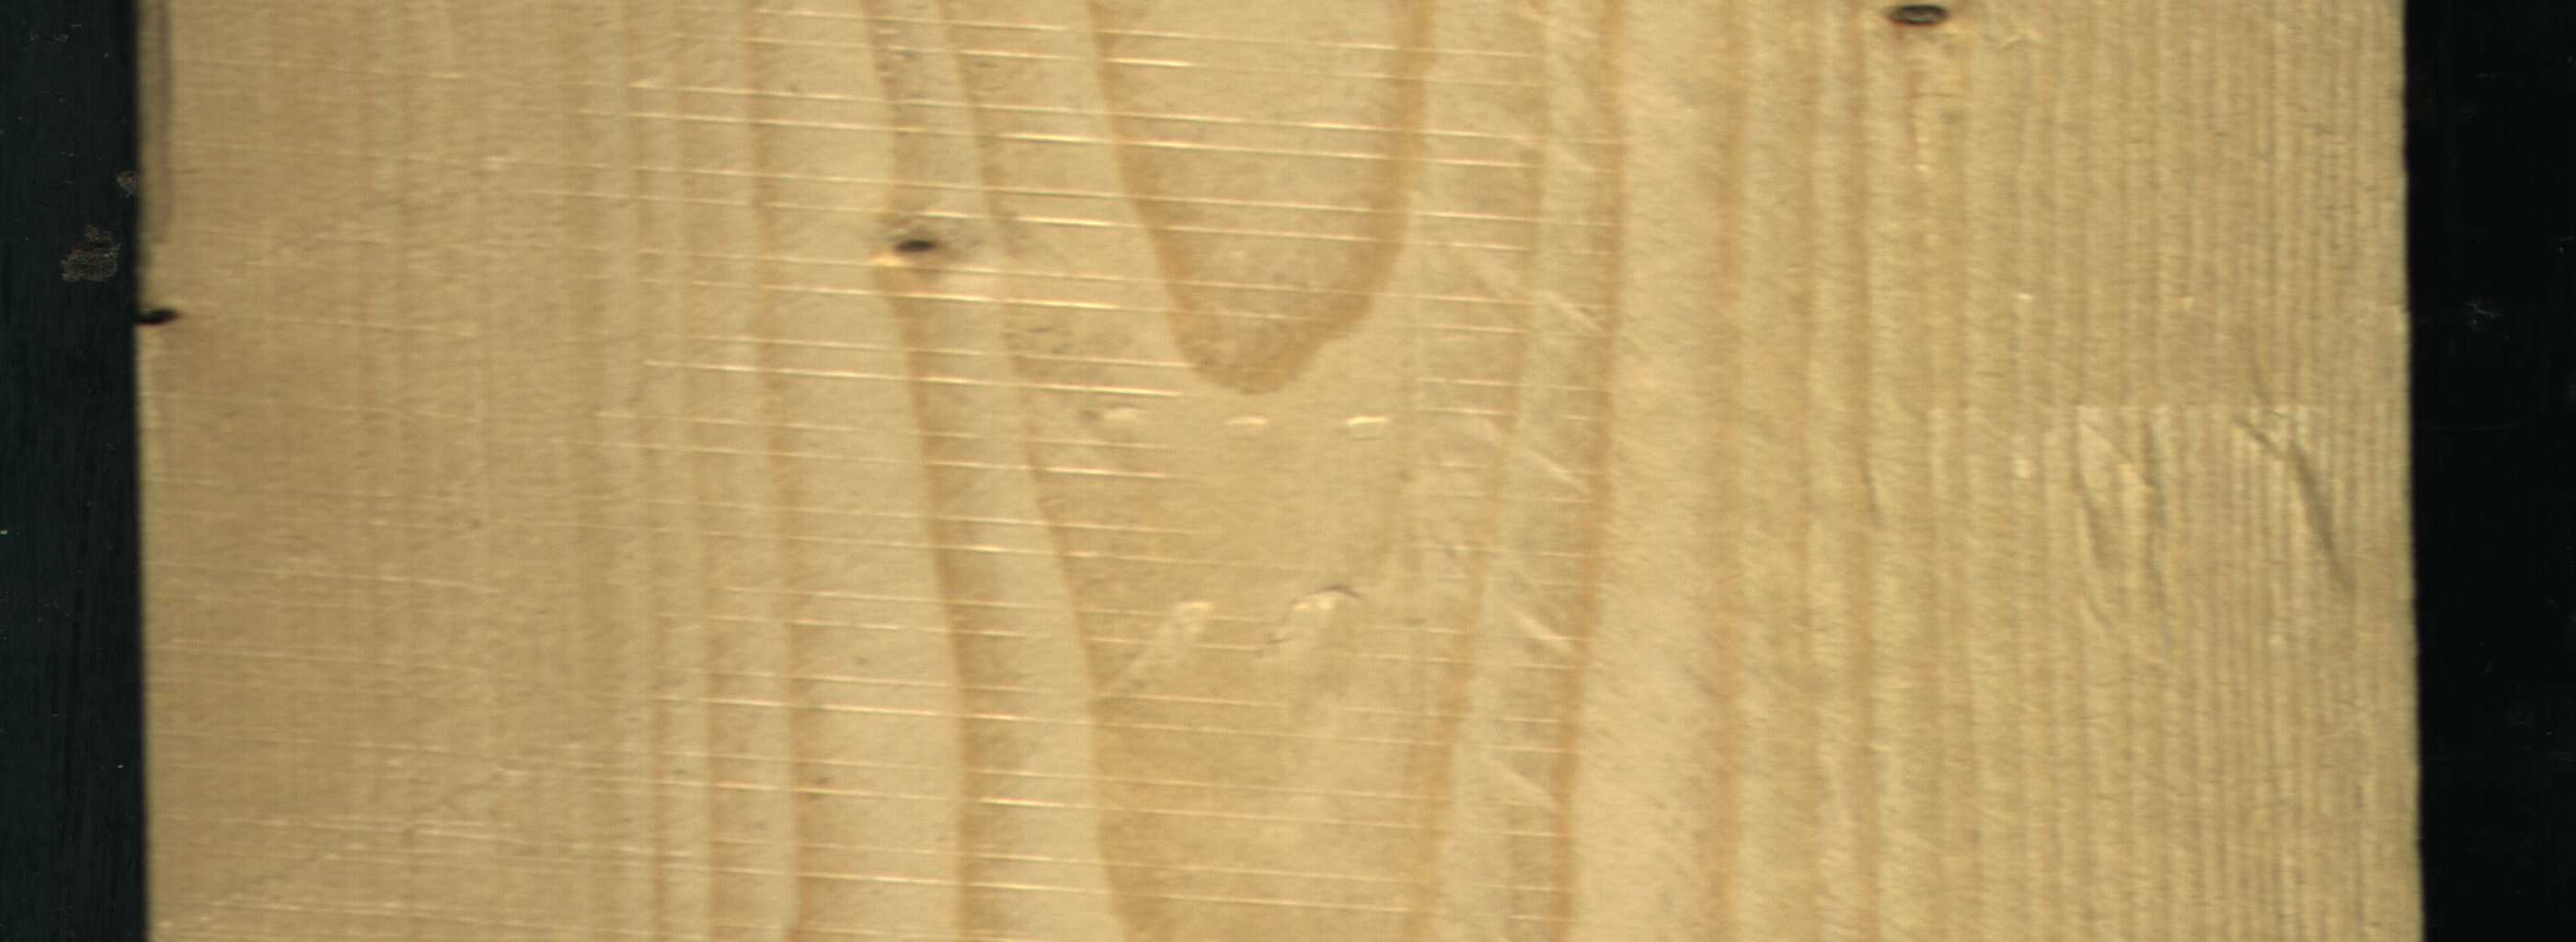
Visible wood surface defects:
Knot_missing
Dead_Knot
Dead_Knot